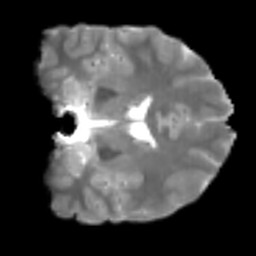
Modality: T2w
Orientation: coronal
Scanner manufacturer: siemens
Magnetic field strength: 3 T
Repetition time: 4 s
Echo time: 0.0594 s